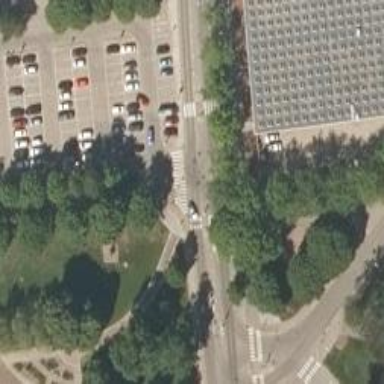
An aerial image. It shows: Zebra crossing on footway.